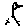
Label: bird